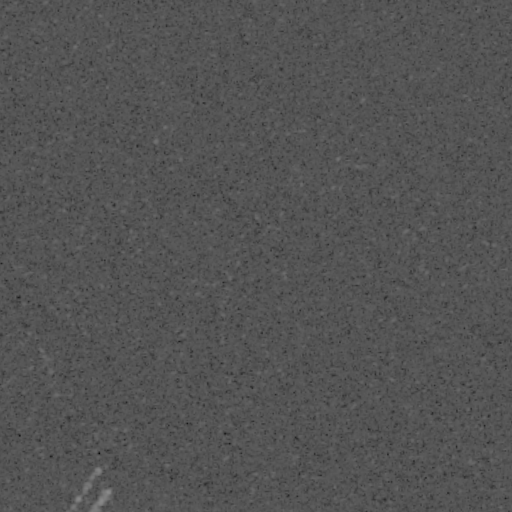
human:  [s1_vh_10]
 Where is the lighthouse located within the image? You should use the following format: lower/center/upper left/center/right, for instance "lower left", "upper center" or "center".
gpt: The lighthouse is located in the lower left of the image.
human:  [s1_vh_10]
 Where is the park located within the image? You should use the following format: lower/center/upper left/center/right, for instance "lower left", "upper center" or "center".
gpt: The park is located in the lower left of the image.
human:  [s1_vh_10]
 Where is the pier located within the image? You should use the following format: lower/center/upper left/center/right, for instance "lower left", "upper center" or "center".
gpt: The pier is located in the lower left of the image.
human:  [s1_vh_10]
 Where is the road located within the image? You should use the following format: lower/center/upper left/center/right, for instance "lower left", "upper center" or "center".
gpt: The road is located in the lower left of the image.
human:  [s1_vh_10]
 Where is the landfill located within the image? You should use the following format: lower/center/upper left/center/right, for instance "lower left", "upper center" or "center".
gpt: There is no landfill in the image.

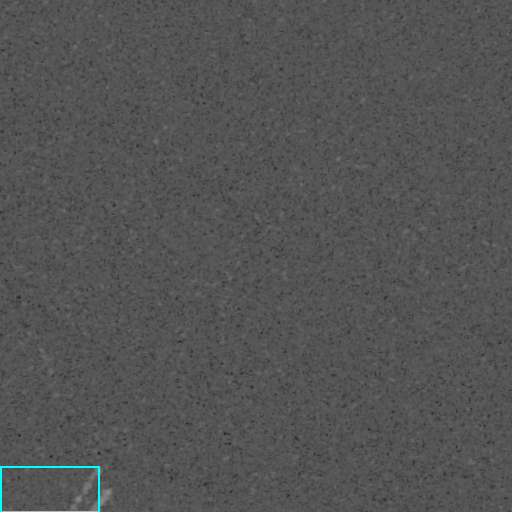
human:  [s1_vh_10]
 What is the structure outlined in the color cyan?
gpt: The structure outlined in cyan is a park.
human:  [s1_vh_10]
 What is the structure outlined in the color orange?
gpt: There is no orange outline.